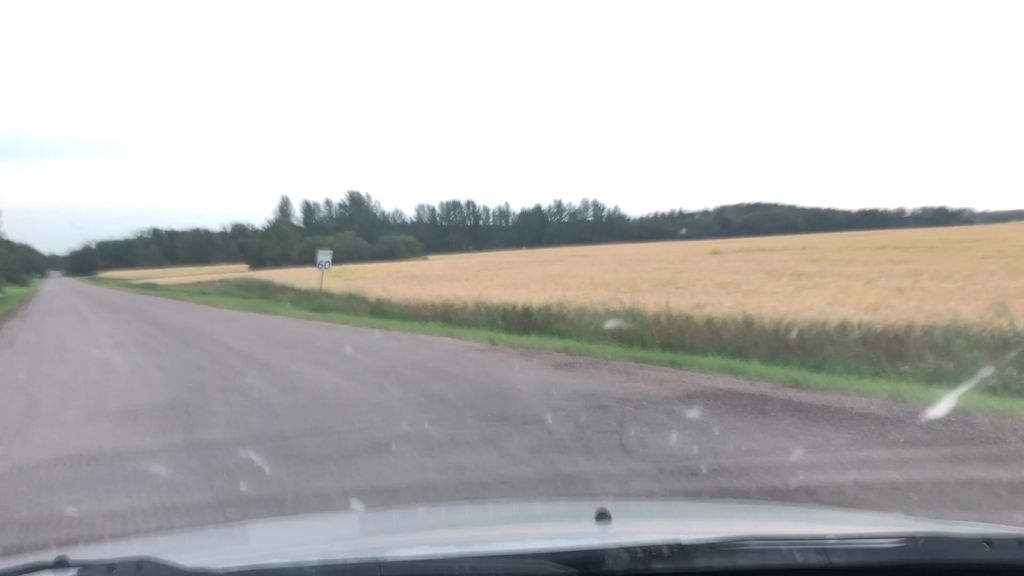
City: edmonton